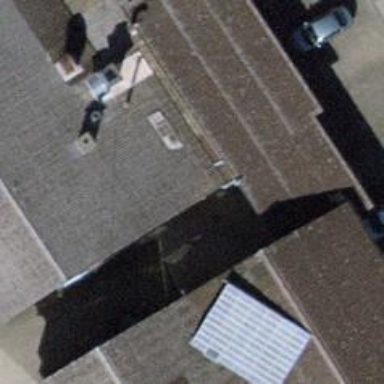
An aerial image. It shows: View of roof of building.